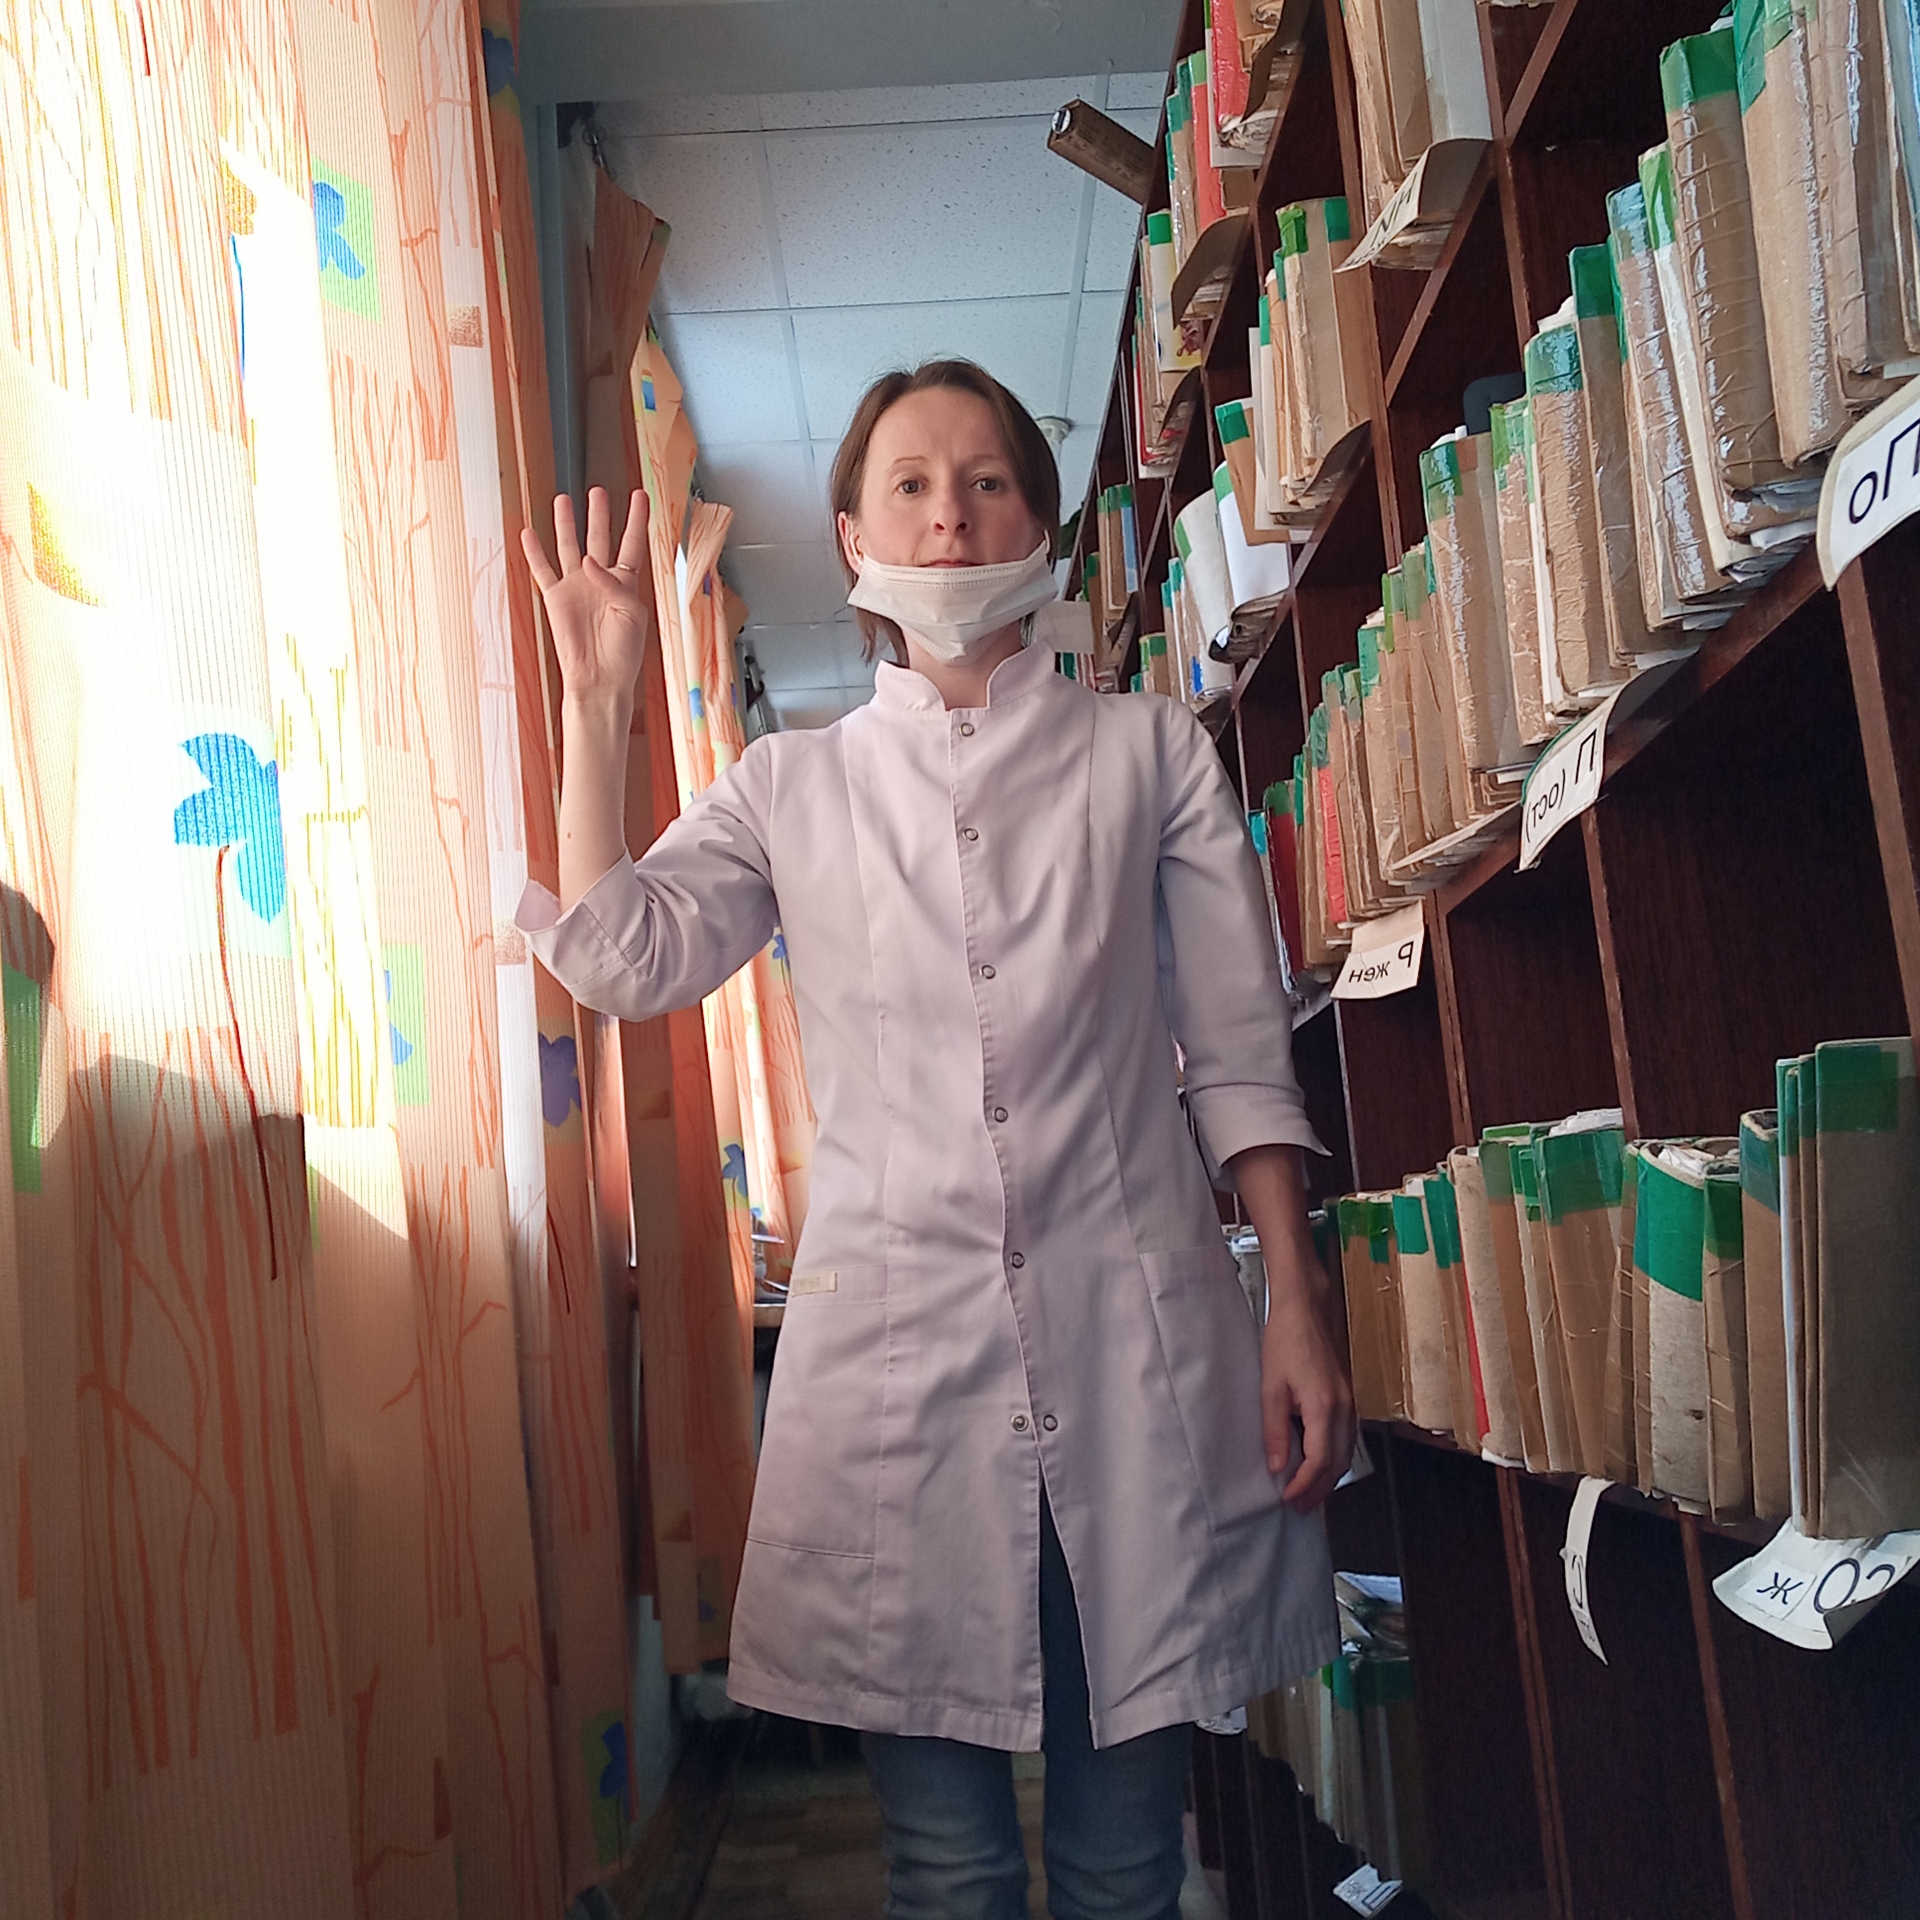
Label: clear